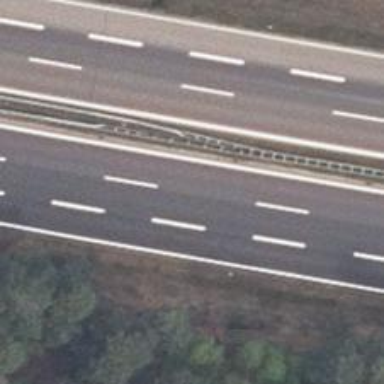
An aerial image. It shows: Asphalt motorway.